Field crop: tomato
Growth stage: 1
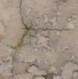
Species: cyperus